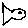
Label: fish